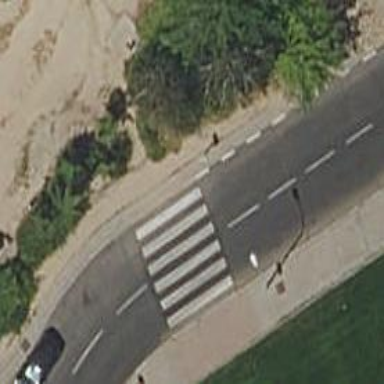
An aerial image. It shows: Zebra crossing on the road.